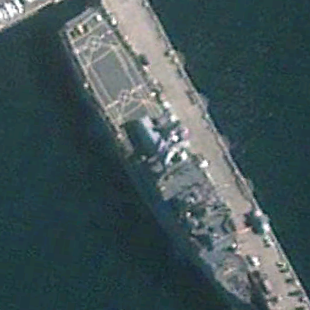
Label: combat